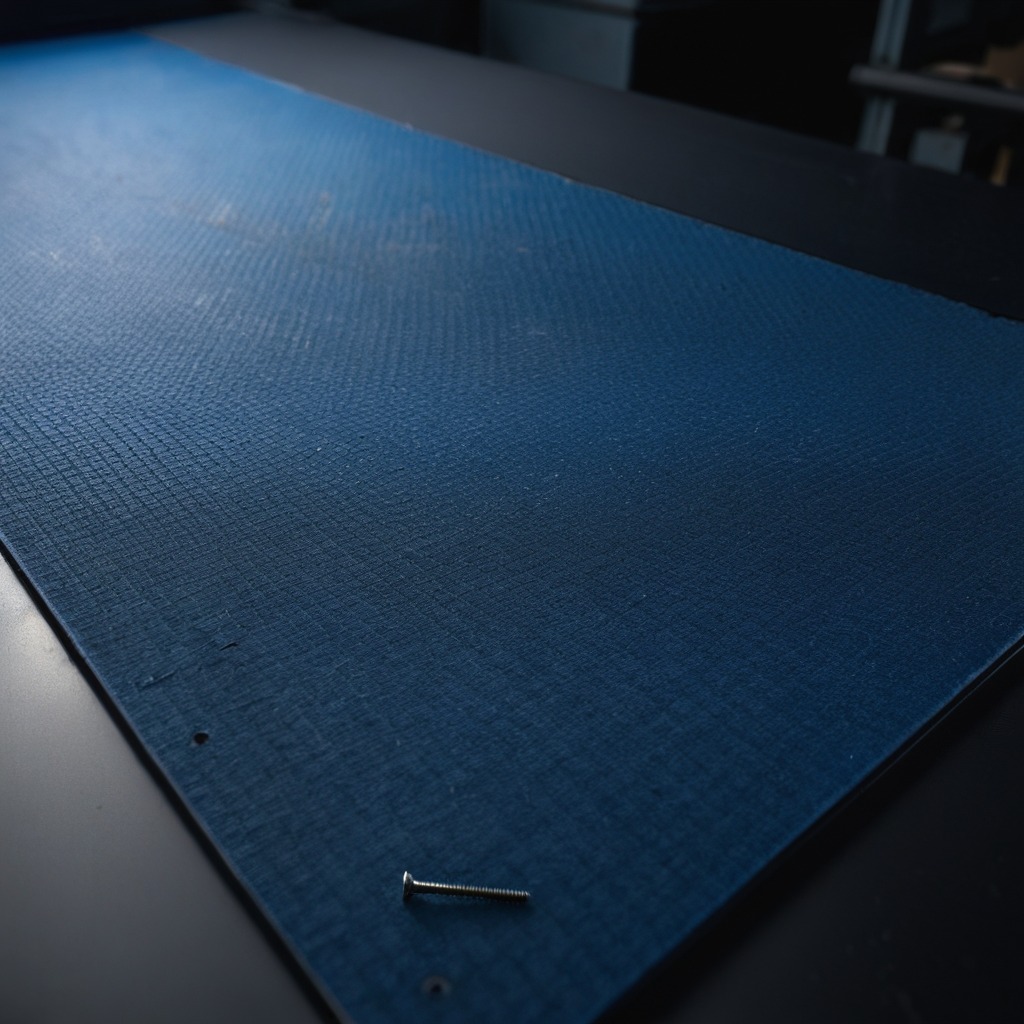
A metal screw is lying on the clean granite tabletop.